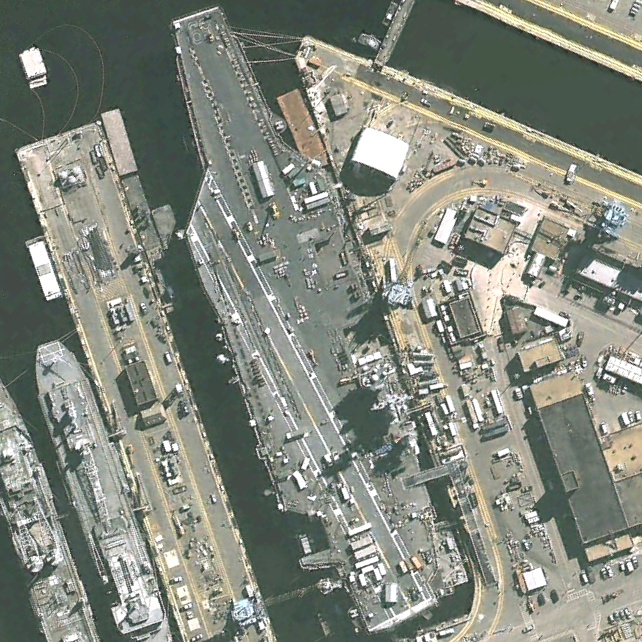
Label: aircraft_carrier